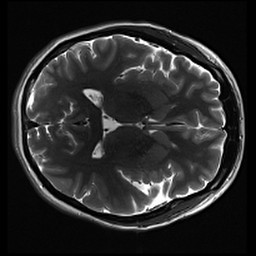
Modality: inplaneT2
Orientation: axial